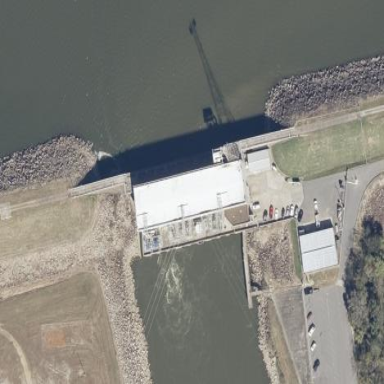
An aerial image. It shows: Dam on waterway with power plant.